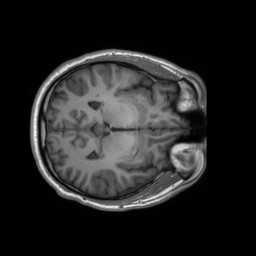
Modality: T1w
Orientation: axial
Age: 30
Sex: male
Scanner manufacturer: siemens
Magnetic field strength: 3 T
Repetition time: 2.3 s
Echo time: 0.00227 s